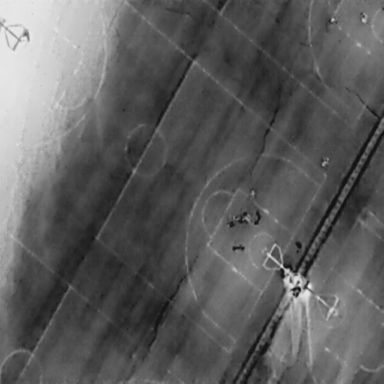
There are 11 People in the infrared image.